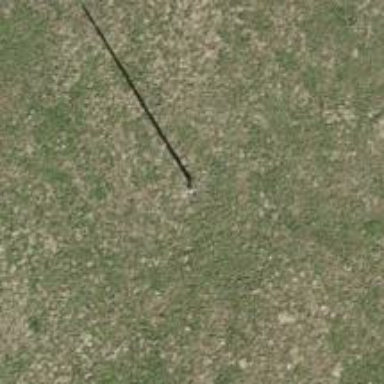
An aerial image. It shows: Power pole.